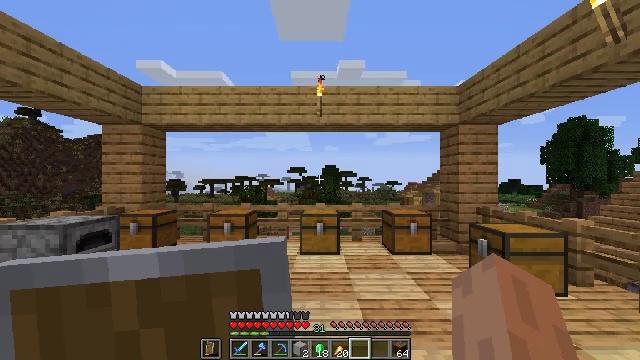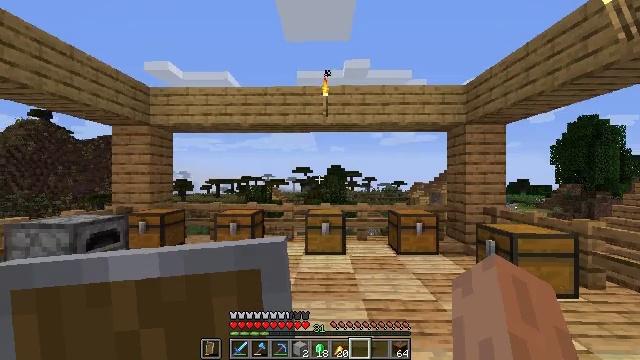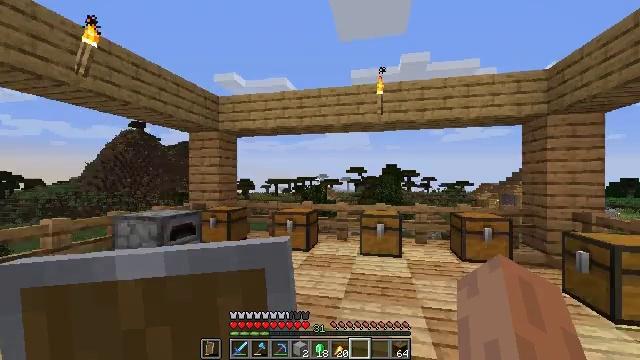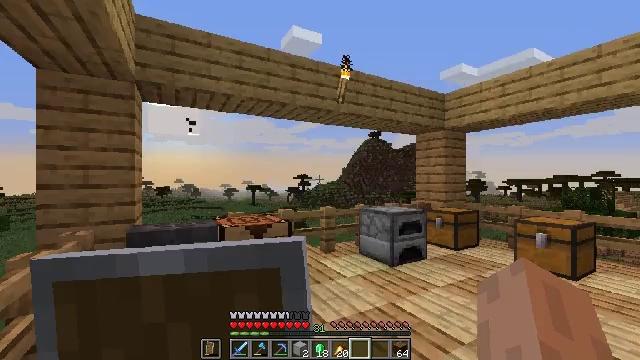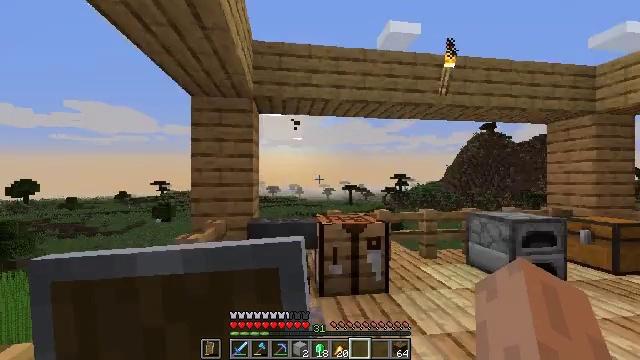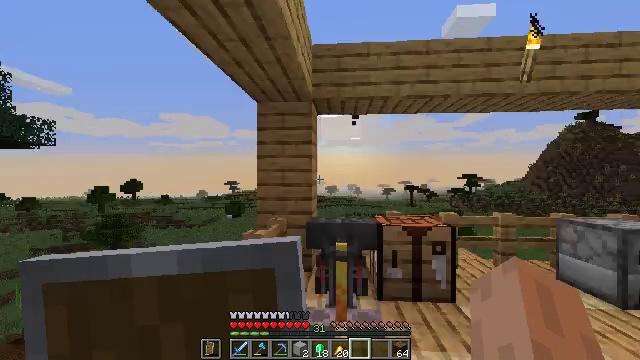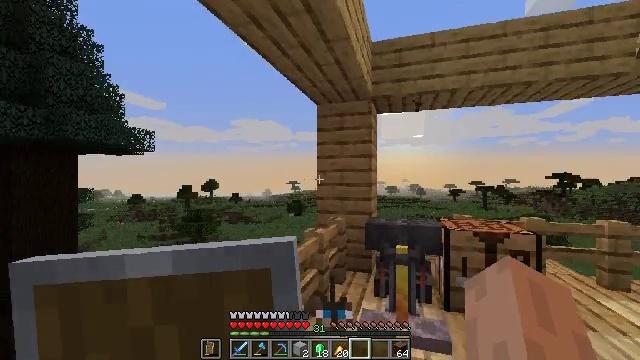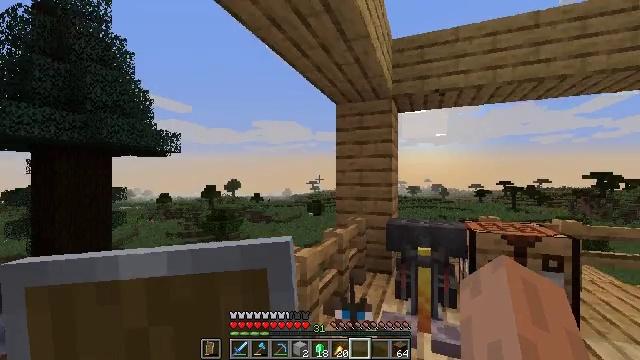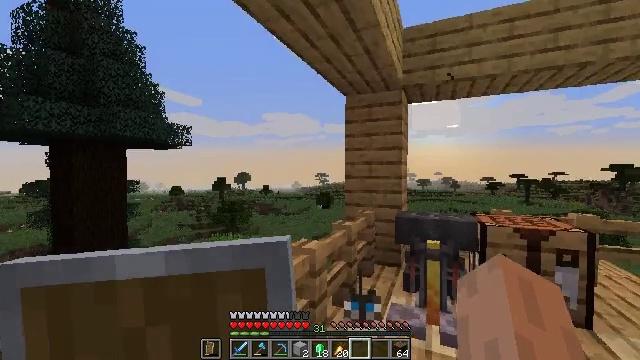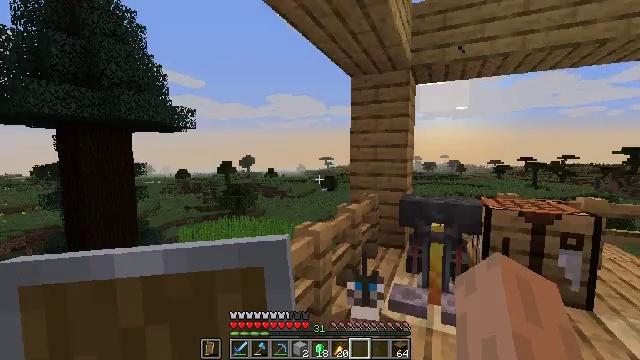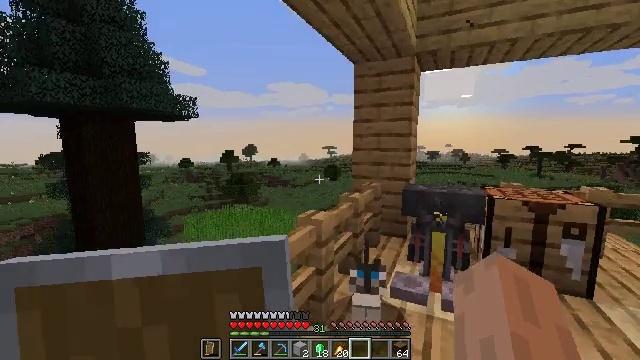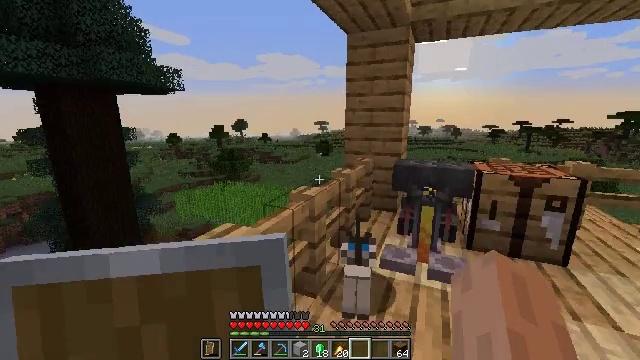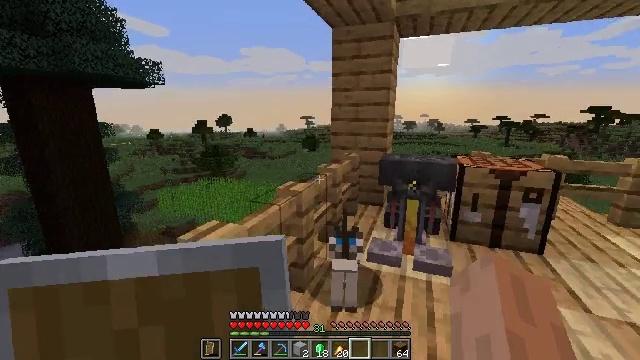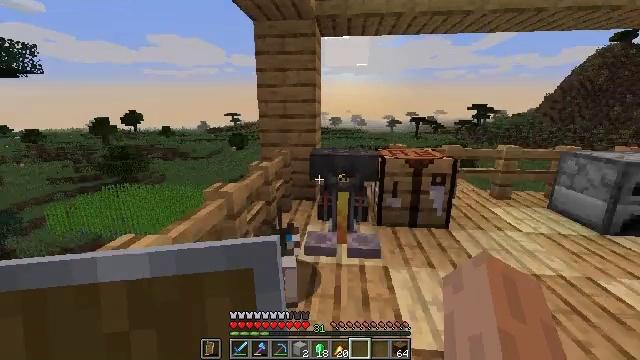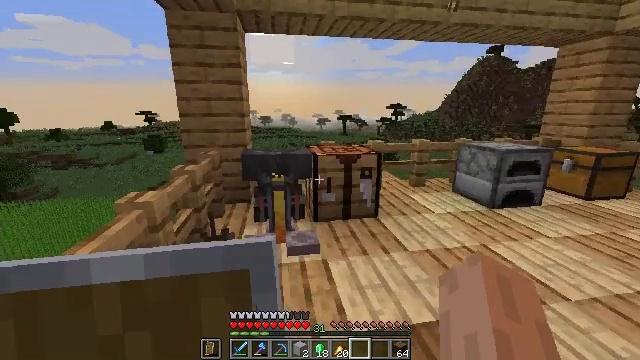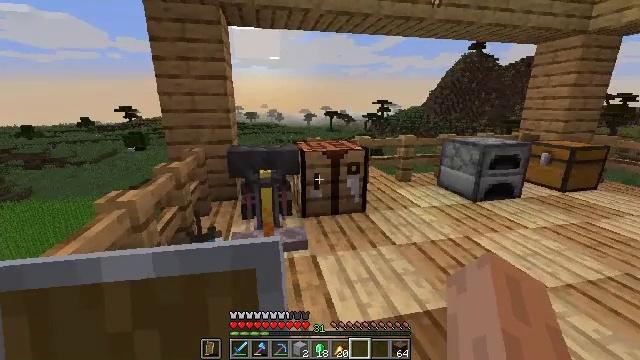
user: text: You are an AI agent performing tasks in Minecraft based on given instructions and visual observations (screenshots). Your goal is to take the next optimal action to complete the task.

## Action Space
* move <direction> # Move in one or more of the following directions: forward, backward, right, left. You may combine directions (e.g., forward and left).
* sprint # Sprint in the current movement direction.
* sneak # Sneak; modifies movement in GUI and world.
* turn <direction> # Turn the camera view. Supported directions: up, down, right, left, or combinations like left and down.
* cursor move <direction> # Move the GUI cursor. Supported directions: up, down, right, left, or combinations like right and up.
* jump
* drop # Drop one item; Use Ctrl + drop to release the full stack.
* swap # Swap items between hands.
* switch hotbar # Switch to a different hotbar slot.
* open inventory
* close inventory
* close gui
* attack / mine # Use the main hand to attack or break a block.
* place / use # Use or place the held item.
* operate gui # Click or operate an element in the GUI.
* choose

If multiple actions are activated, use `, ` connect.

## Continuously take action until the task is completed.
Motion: motion action
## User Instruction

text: Drop a shield.
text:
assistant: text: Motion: no_op
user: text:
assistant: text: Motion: no_op
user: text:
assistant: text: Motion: turn left
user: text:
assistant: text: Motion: turn left
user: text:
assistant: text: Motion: turn left
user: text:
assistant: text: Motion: turn left
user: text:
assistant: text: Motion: turn left
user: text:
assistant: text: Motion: turn left and down
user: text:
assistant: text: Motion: turn left and down
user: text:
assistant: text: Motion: turn down
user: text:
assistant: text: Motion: turn right and down
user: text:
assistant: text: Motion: turn right and down
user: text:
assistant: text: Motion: turn right
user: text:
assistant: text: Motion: turn right
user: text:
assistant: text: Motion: turn right
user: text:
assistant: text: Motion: no_op
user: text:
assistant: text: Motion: move forward
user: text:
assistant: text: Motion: move forward
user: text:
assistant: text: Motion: move forward
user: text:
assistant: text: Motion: move forward, sprint
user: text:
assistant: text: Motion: move forward, sprint, turn down
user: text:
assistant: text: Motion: move forward, sprint, turn left and down
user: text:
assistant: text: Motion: move forward, sprint, turn left and down
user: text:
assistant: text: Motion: move forward, sprint, jump
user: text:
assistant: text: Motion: move forward, sprint, jump
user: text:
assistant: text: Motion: move forward, sprint, jump
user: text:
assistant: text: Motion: move forward, sprint, turn down, jump
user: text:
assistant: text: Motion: move forward, sprint, turn left and down
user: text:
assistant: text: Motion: move forward, sprint, turn down
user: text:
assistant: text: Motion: move forward, turn down